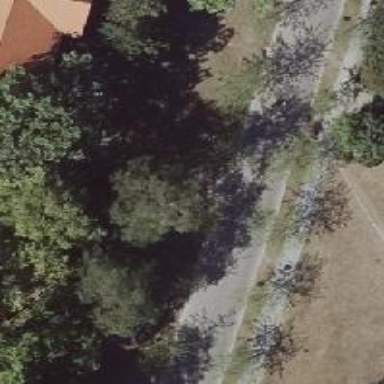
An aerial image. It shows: Avenue lined with broadleaved deciduous trees.